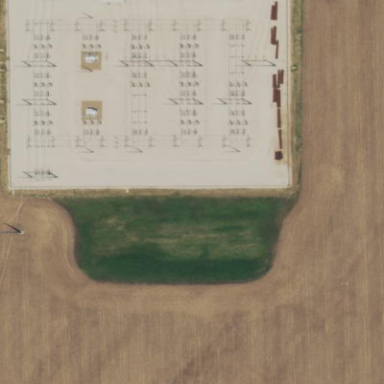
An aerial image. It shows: Power substation with transmission level designation. It is enclosed by fence.